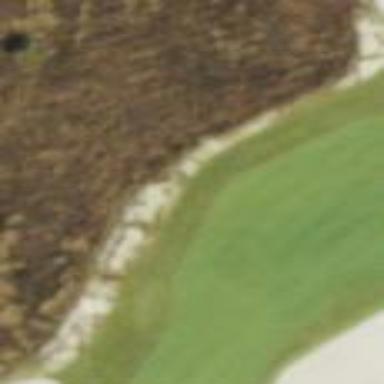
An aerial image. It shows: Golf bunker.